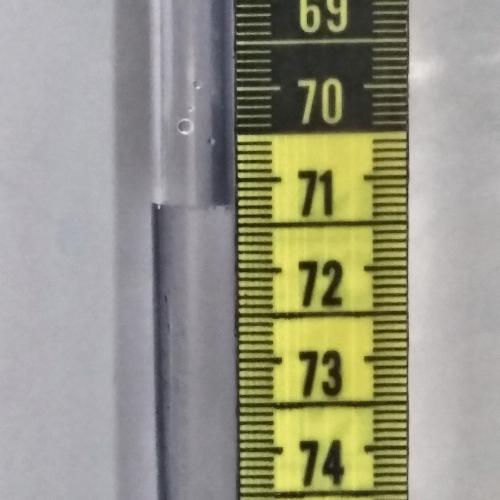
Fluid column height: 71.3 cm